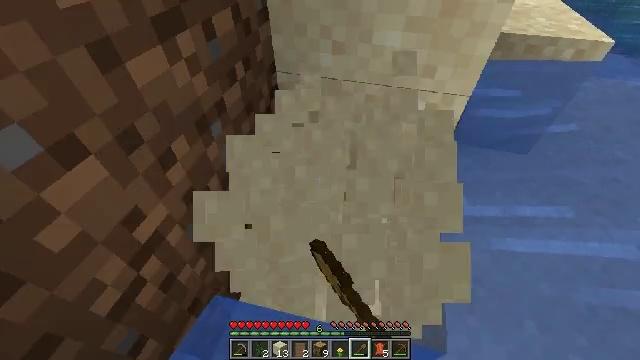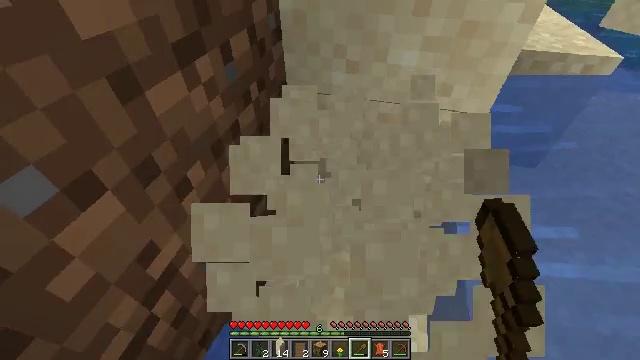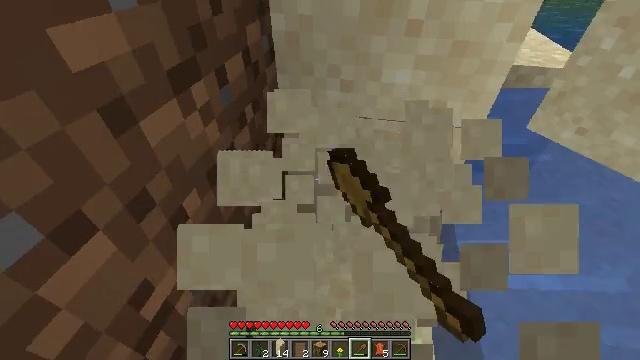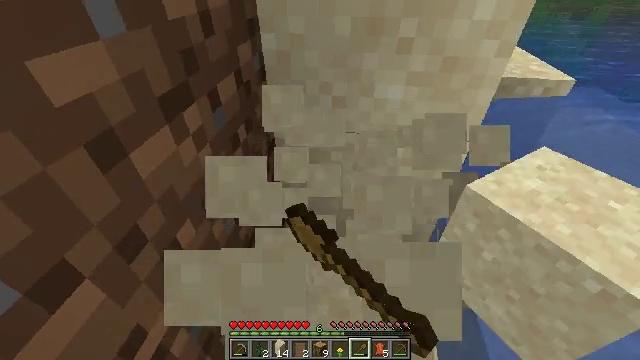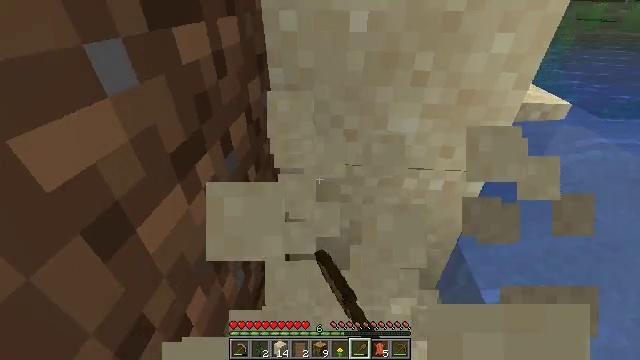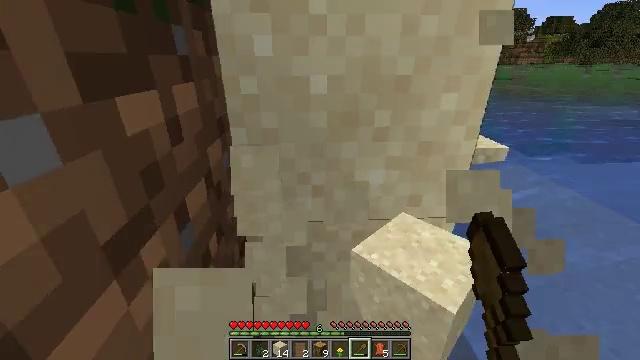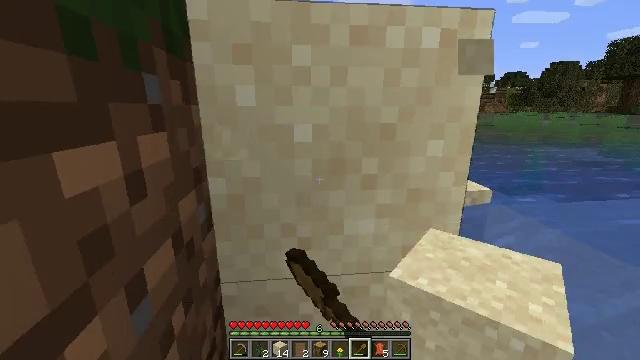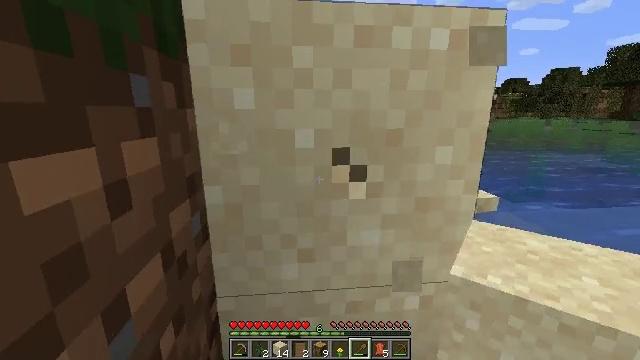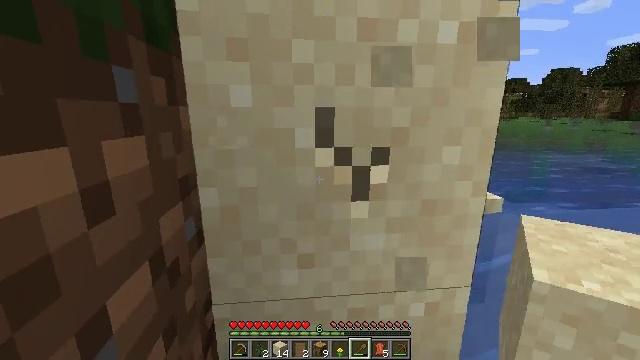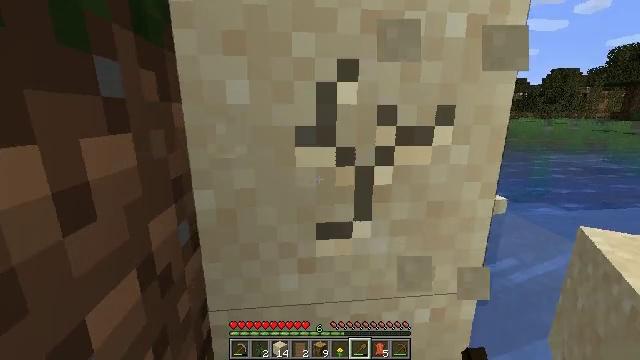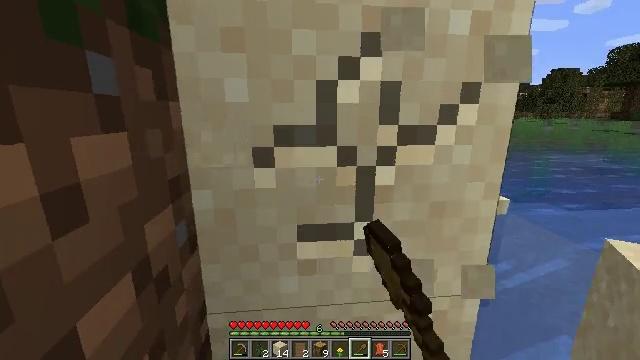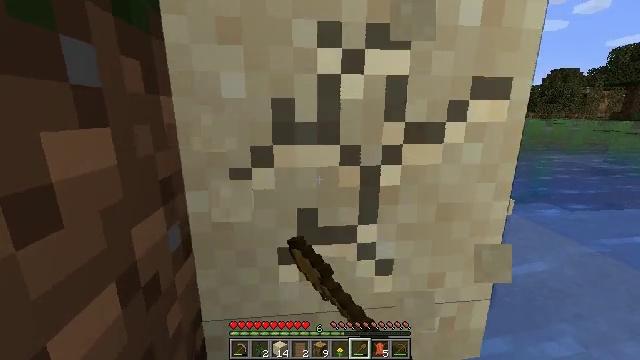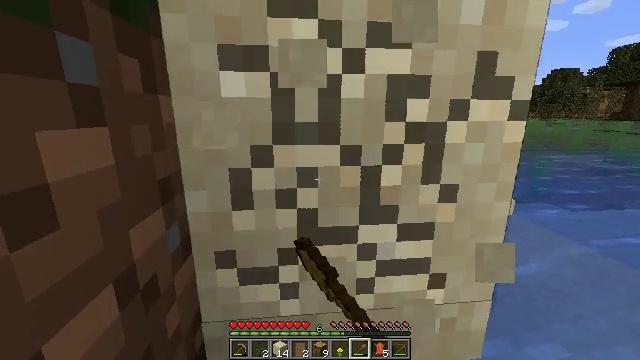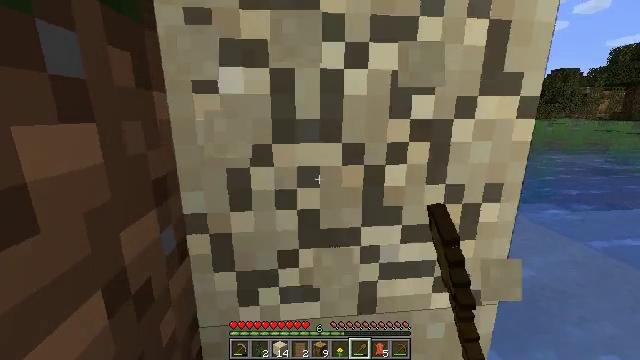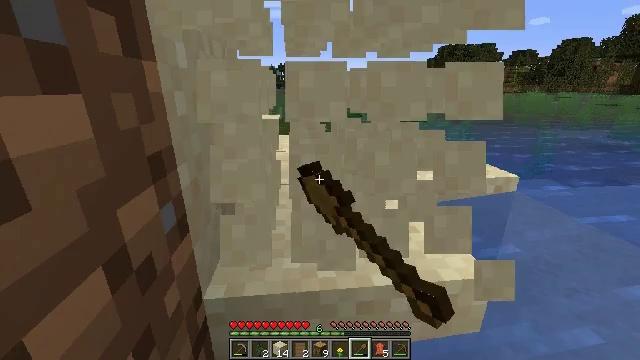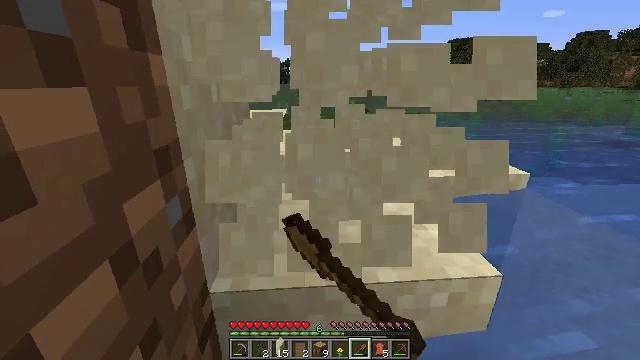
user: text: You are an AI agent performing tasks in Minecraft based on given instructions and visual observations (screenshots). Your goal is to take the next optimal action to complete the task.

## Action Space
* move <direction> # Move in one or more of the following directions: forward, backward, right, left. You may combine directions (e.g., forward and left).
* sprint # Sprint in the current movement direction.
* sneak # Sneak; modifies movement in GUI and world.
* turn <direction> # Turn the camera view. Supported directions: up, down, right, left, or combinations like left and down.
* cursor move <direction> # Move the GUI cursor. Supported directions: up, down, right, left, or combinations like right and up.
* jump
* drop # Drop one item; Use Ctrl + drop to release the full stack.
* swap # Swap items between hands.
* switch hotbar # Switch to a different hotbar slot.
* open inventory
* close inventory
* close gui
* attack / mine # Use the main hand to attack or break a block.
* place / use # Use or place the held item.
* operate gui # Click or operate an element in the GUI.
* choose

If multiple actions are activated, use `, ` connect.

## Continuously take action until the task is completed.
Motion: motion action
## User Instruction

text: Collect sand to make glass.
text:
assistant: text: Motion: move forward, turn up, attack / mine
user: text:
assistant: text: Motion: move forward, turn right and up, attack / mine
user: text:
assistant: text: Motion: move forward, turn right and up, attack / mine
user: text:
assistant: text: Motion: move forward, turn right and up, attack / mine
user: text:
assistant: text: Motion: move forward, turn right and up, attack / mine
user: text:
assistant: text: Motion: move forward, turn right and up, attack / mine
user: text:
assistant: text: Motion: turn up, attack / mine
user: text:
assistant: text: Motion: attack / mine
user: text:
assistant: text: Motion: attack / mine
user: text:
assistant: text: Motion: attack / mine
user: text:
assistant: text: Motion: attack / mine
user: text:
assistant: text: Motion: attack / mine
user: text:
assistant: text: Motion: attack / mine
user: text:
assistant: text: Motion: turn down, attack / mine
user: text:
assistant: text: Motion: turn left and down, attack / mine
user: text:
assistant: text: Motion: attack / mine
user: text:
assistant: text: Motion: attack / mine
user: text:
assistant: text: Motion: attack / mine
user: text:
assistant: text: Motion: attack / mine
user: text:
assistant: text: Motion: turn right and down, attack / mine
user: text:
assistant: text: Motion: turn right and down, attack / mine
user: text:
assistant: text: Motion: turn right and down, attack / mine
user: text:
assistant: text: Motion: attack / mine
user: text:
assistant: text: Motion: attack / mine
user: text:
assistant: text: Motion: attack / mine
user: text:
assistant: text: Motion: move forward, attack / mine
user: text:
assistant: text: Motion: move forward, attack / mine
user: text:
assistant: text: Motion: move forward, attack / mine
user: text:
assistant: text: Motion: move forward, attack / mine
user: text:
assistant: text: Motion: move forward, attack / mine